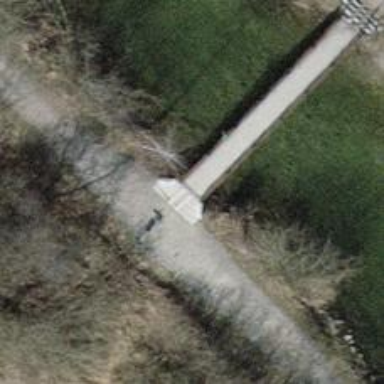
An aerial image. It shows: Concrete path bridge.